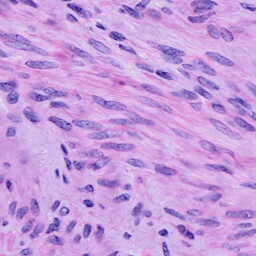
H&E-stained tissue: Cervix